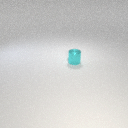
small cyan metal cylinder